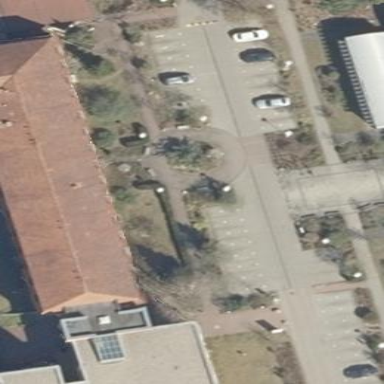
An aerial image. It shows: Parking area with paving stones.